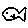
Label: fish